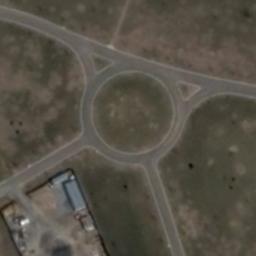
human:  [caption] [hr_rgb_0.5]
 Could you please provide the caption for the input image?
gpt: The roundabout is on the bare land next to buildings .

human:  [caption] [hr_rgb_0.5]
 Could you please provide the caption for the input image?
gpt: The roundabout is surrounded by grass .

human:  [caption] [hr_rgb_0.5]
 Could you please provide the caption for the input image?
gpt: The roundabout with four exits and entrances is in the clearing and a building is next to the roundabout .

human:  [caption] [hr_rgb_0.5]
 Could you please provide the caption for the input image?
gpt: There are some buildings and some trees and a large wasteland around the crossroads .

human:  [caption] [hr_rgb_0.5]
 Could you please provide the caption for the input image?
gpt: There are some green lawns around the roundabout .